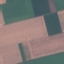
Land use / land cover: AnnualCrop